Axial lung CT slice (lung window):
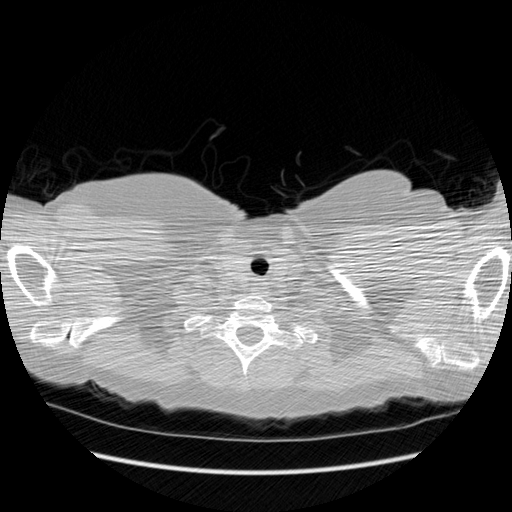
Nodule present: no